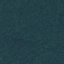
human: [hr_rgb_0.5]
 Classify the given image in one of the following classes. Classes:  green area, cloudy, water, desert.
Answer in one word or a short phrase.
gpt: green area